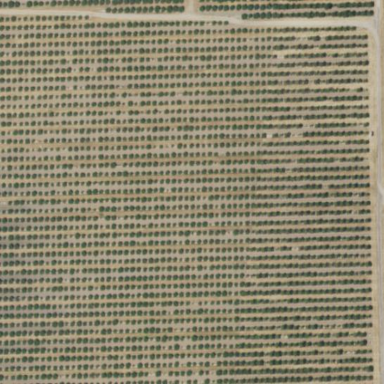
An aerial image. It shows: Vineyard growing grapes.